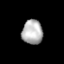
Tissue: lung
Cell type: Epithelial cells
Senescence score: 0.2209
Nuclear area (px): 497
Mean DAPI intensity: 178.372